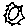
Label: sun